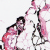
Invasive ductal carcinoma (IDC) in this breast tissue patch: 0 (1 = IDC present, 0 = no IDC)